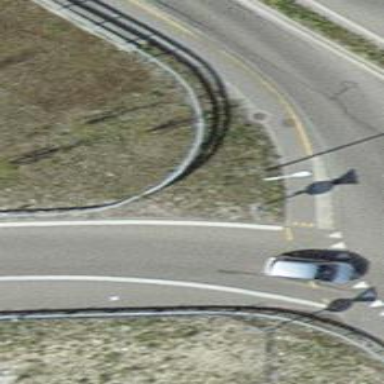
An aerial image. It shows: Guard rail as barrier.